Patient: sex M, age 78
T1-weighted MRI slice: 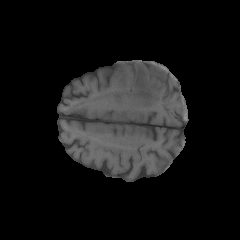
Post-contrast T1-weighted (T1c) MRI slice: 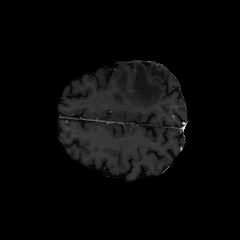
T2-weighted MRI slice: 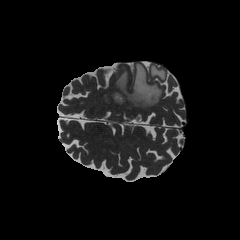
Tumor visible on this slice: yes
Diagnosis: Glioblastoma, IDH-wildtype
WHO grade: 4